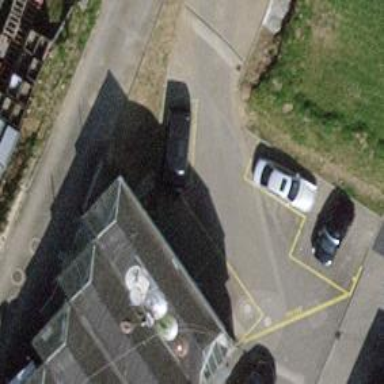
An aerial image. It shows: Alleyway designated as service road.